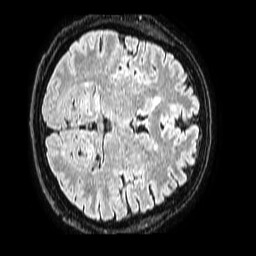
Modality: FLAIR
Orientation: axial
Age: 48
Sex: male
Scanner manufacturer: philips
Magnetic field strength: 1.5 T
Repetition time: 4.8 s
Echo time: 0.3 s